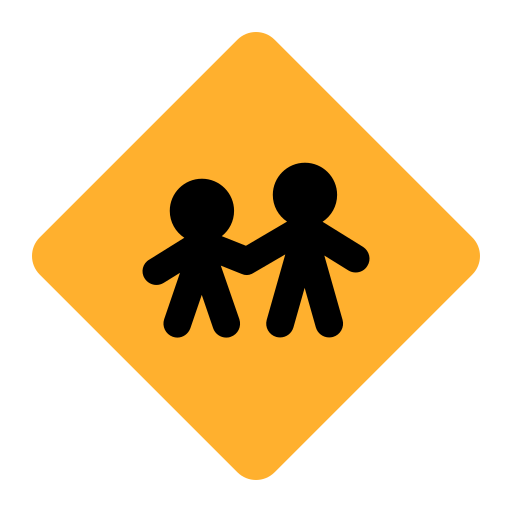
children crossing flat